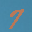
Label: 7